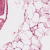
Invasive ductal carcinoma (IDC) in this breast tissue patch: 0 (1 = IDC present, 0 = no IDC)